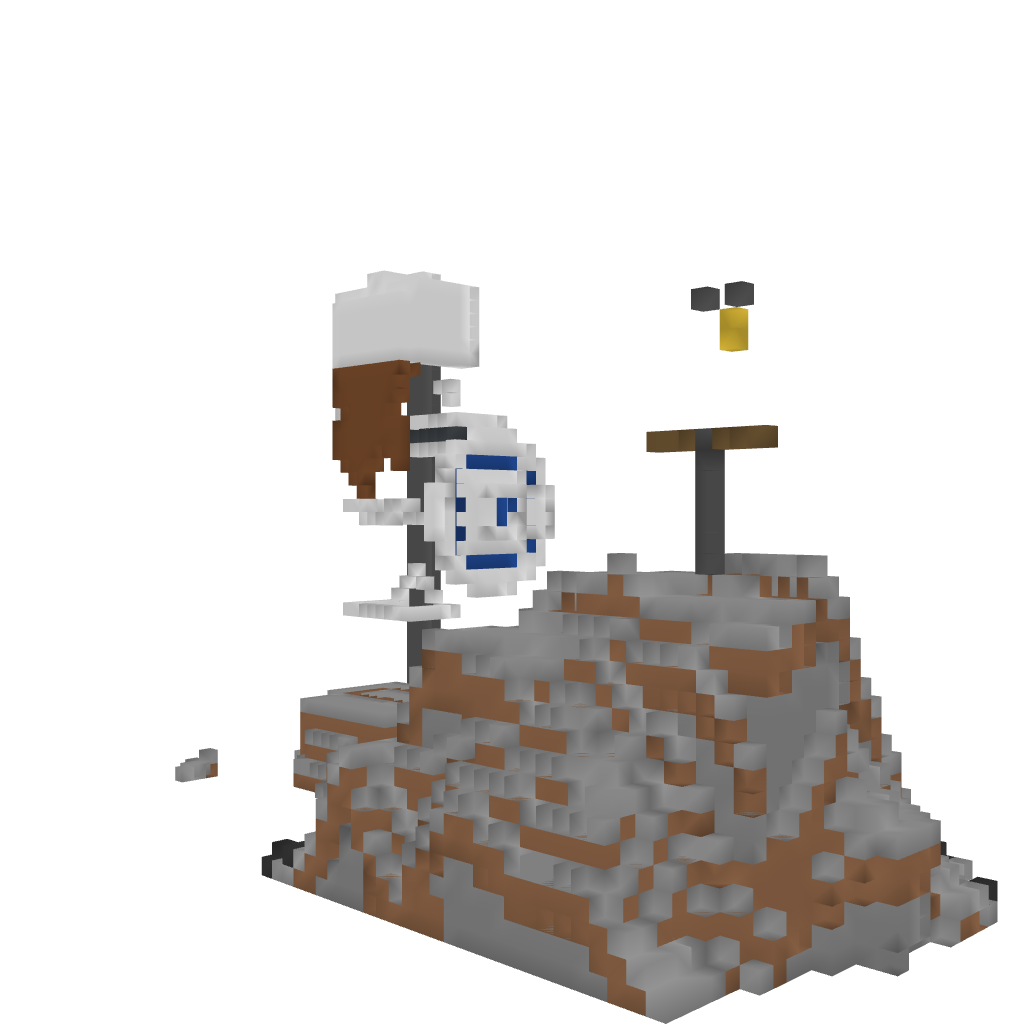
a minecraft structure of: Statue of Athena